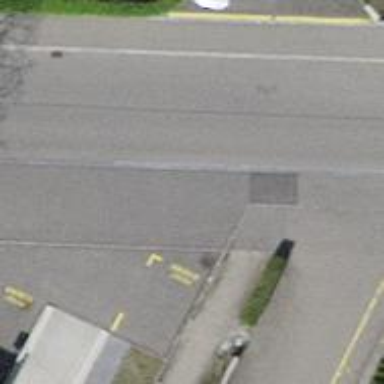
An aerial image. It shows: Bollard barrier.